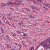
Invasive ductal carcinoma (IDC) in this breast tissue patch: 1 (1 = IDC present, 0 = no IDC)